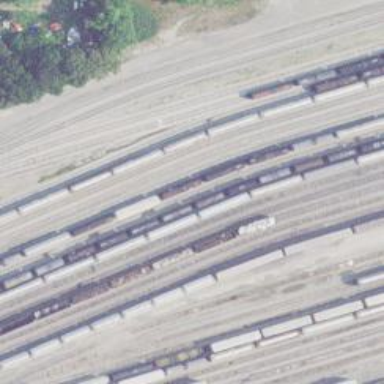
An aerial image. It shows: Railway yard used for servicing trains.